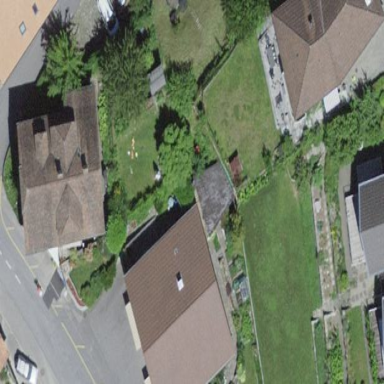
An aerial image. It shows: Detached building with gabled roof.